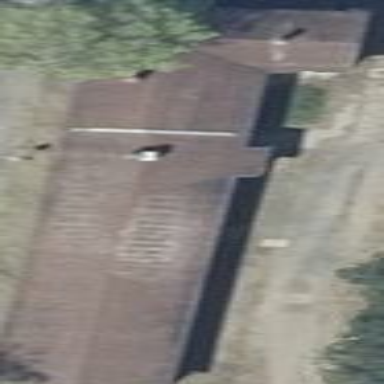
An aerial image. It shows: Commercial building with gabled roof.